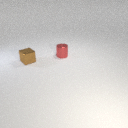
small red metal cylinder to the right of small brown metal cube